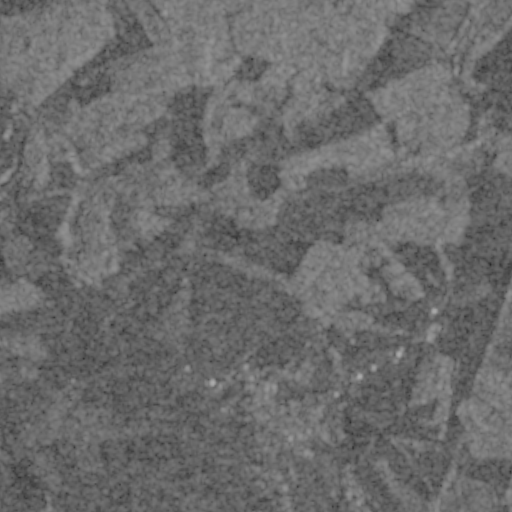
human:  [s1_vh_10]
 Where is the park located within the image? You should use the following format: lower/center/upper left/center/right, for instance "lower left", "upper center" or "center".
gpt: The park is located in the lower center of the image.
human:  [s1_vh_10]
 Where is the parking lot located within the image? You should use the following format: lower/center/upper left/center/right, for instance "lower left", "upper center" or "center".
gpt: The parking lot is located in the lower center of the image.
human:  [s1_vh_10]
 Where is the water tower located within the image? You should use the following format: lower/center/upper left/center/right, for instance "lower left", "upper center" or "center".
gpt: The water tower is located in the lower center of the image.
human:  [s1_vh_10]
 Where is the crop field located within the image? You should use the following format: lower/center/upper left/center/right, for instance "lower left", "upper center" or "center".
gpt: There is no crop field in the image.

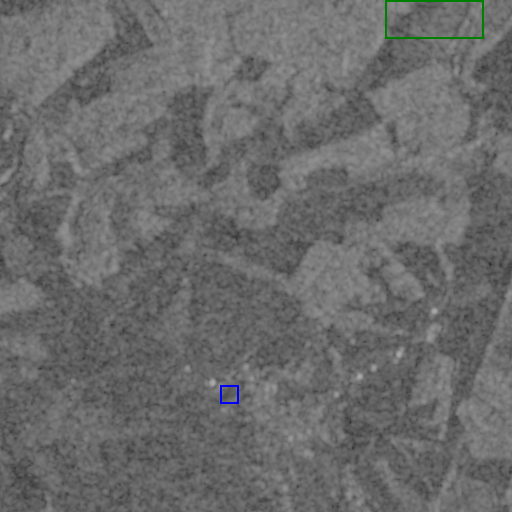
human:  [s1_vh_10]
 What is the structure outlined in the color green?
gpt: The structure outlined in green is a crop field.
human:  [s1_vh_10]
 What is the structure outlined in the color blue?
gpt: The structure outlined in blue is a park.
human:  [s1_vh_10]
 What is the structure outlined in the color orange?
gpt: There is no orange outline.